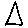
Label: triangle